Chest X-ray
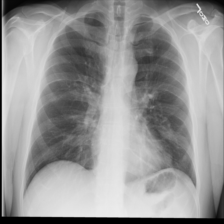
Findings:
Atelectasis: negative
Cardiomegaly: negative
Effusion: negative
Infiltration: negative
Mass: negative
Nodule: positive
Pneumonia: negative
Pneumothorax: negative
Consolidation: negative
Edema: negative
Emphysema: negative
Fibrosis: negative
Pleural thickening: negative
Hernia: negative